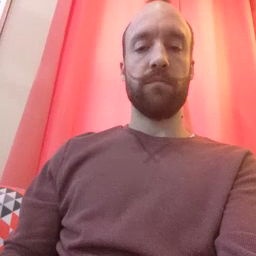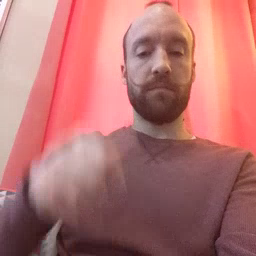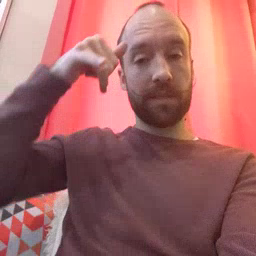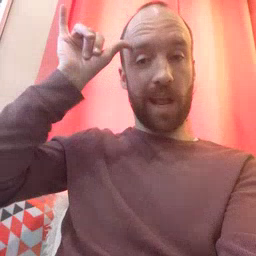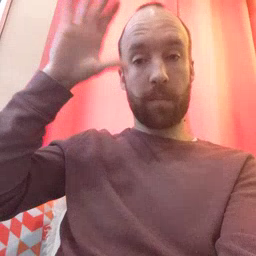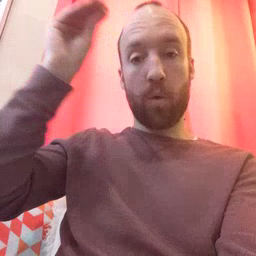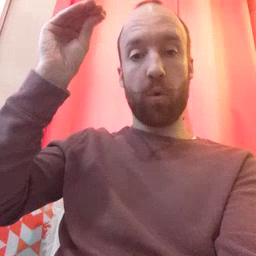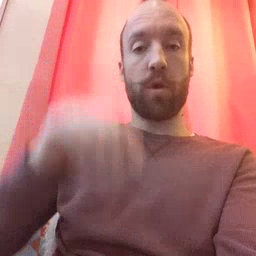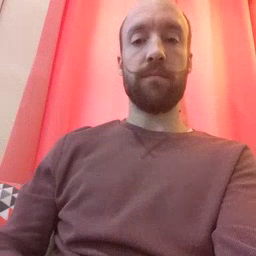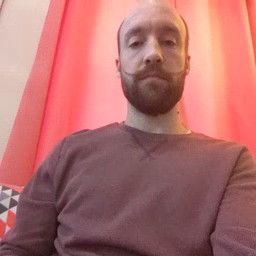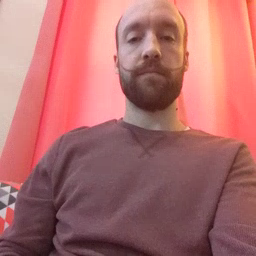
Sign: cowboy